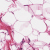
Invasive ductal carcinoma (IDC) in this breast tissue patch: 0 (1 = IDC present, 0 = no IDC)